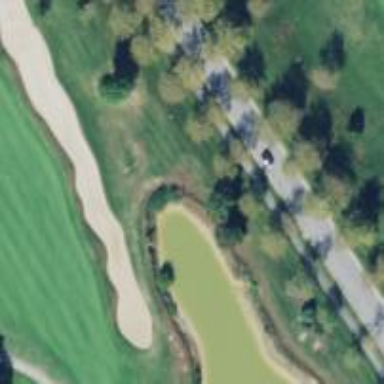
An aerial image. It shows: Sandy area is golf bunker.